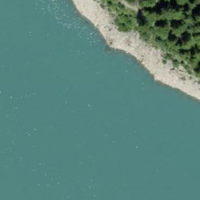
EUNIS habitat code: 14
Species observed at this site:
Rhododendron ferrugineum
Pimpinella major
Vicia sepium
Rubus saxatilis
Lonicera caerulea
Anguis fragilis